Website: home-depot
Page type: delivery-shipping
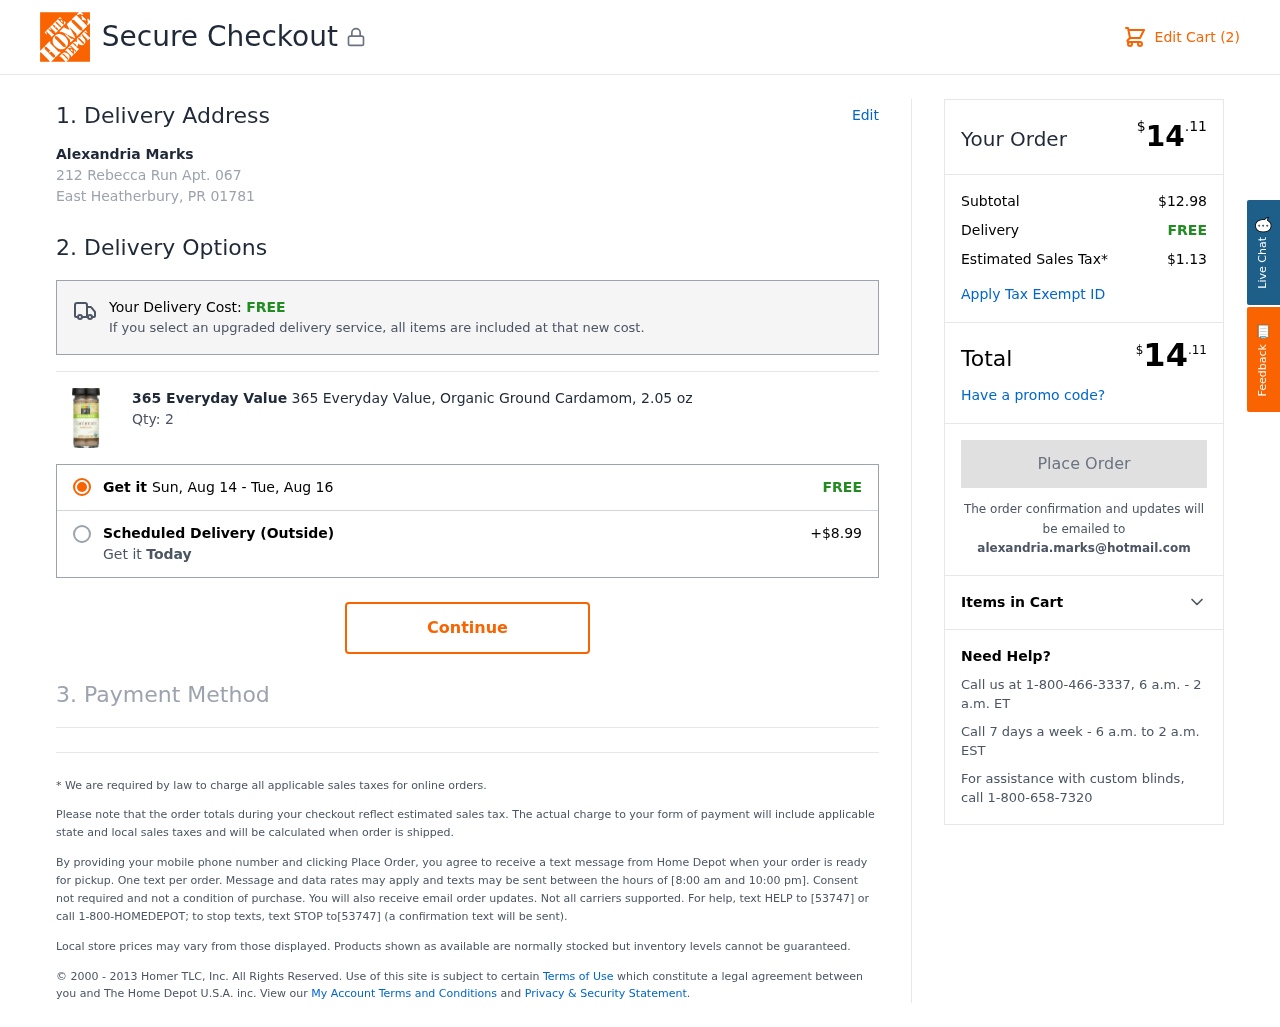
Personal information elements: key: PII_CITY_STATE_ZIP
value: East Heatherbury, PR 01781
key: PII_EMAIL
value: alexandria.marks@hotmail.com
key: PII_FULLNAME
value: Alexandria Marks
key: PII_STREET
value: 212 Rebecca Run Apt. 067
Product elements: key: PRODUCT1_BRAND
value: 365 Everyday Value
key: PRODUCT1_NAME
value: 365 Everyday Value, Organic Ground Cardamom, 2.05 oz
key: PRODUCT1_QUANTITY
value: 2
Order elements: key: ORDER_NUM_ITEMS
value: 2
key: ORDER_DELIVERY_DATE_START
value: Sun, Aug 14
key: ORDER_DELIVERY_DATE
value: Tue, Aug 16
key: ORDER_TOTAL
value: $14.11
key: ORDER_SUBTOTAL
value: $12.98
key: ORDER_SHIPPING_COST
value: FREE
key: ORDER_TAX
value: $1.13
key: ORDER_TOTAL2
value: $14.11